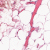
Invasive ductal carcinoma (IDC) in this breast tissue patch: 0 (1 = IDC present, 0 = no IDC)